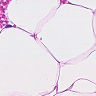
Metastatic tissue present: no